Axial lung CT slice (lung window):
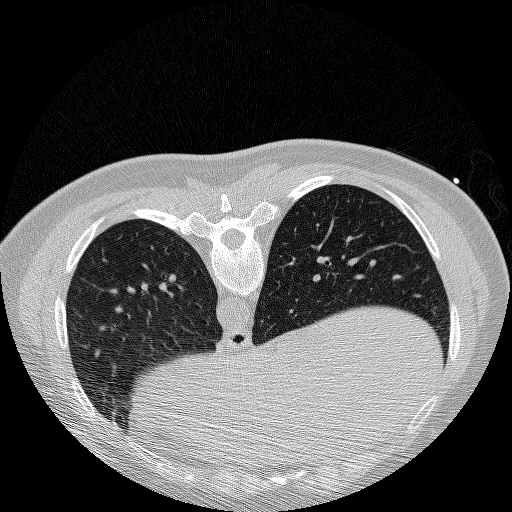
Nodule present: no